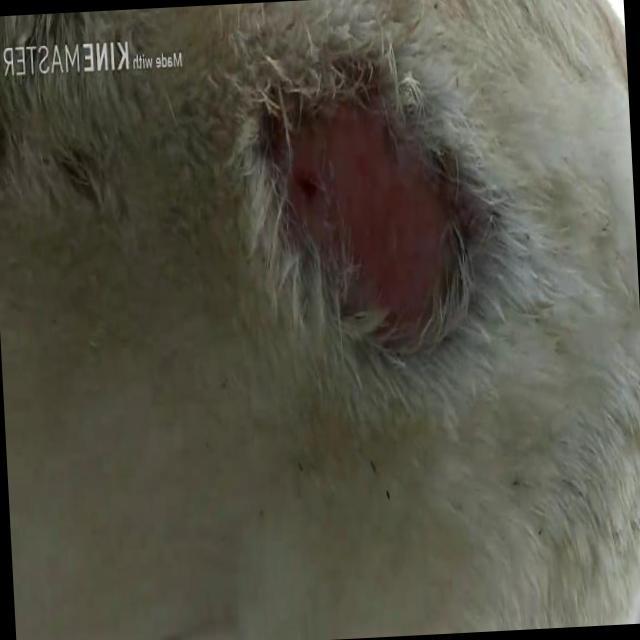
Canine dermatitis — inflammation of the skin presenting with erythema, pruritus, papules, and excoriation. May be allergic, contact, or atopic in origin.